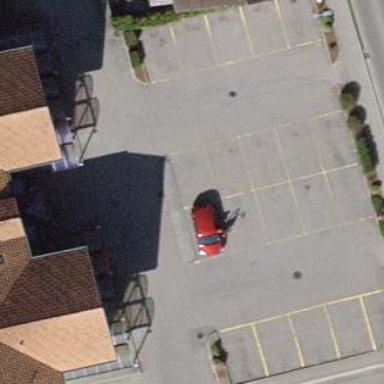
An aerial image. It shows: Parking area with asphalt surface.